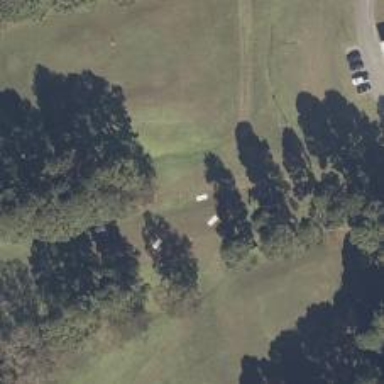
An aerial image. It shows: Disc golf course for leisure activity.